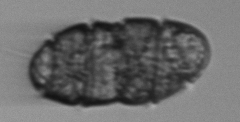
Label: Margalefidinium